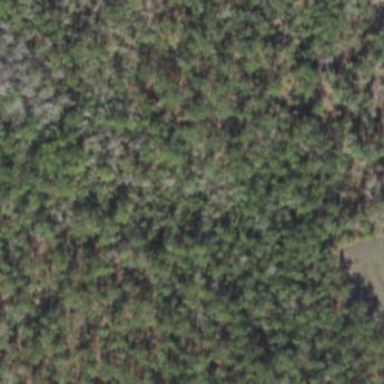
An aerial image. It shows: Mixed leaf woodland.